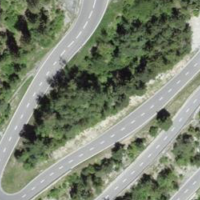
EUNIS habitat code: 55
Species observed at this site:
Ptyonoprogne rupestris